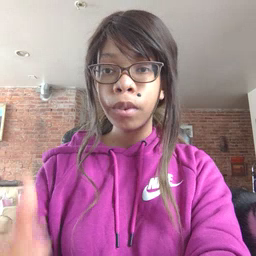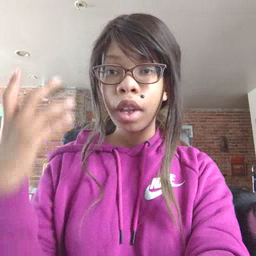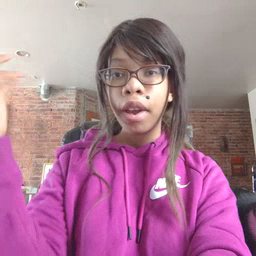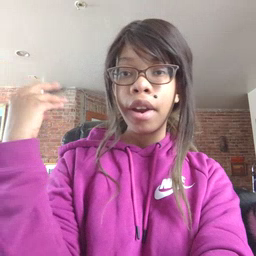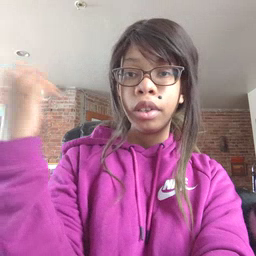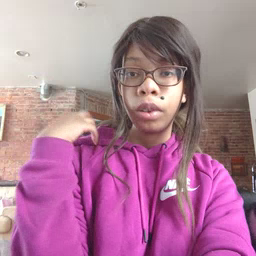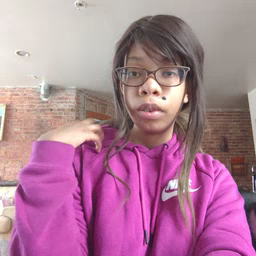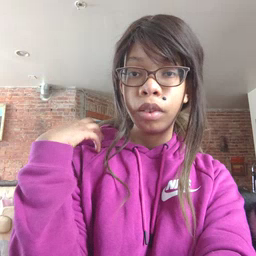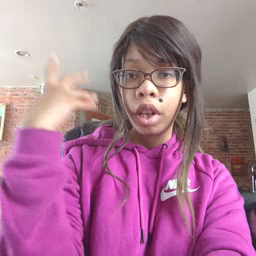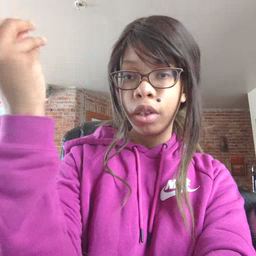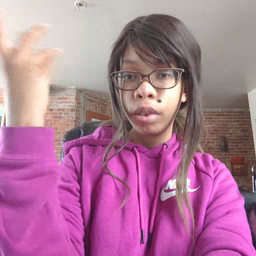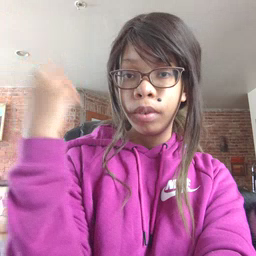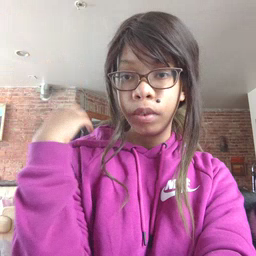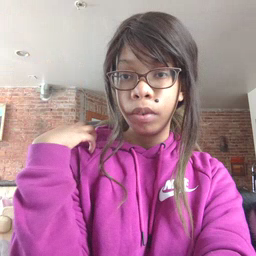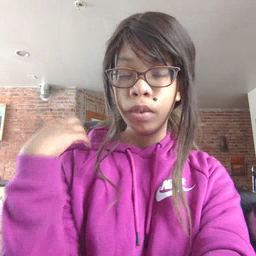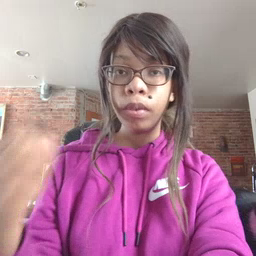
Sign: outside